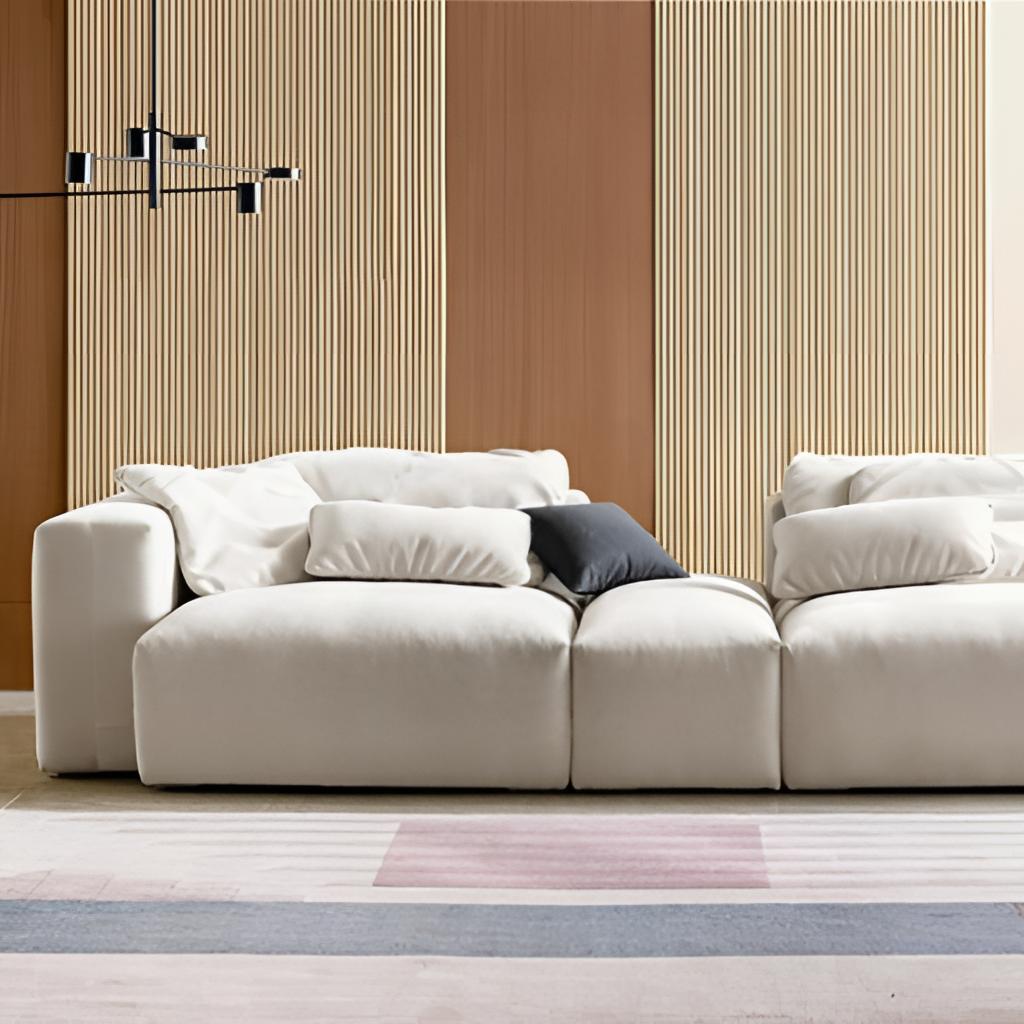
fabric sofa, living room, beige wood flooring, with plank pattern, beige wood wallpaper, with vertical striped pattern, modern